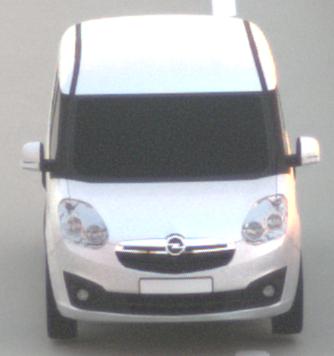
Make: Opel
Model: Combo Combi L1H1 1.4
Detailed model: Combo (D) Combi
Model produced from: 2012/01
Model produced until: 2013/11
Doors: 5
Color: white
Road condition: dry road
Daytime: sunrise or sunset
Contrast: medium contrast